Interaction volume radius: 5 \u00c5
Interaction volume height: 40 \u00c5
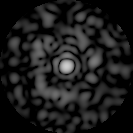
Disorder parameter: 0.8098